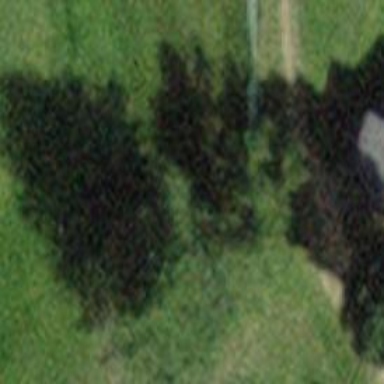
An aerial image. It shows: Needle-leaved tree in its natural environment.